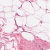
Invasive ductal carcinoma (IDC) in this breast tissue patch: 0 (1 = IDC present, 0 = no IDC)